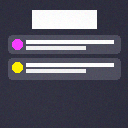
Screen state: on